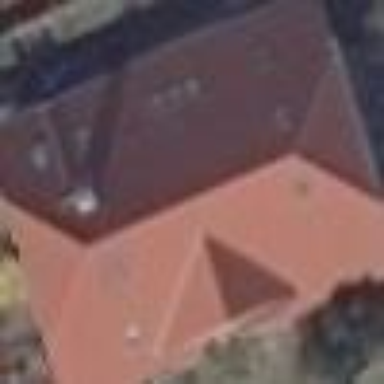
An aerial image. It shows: Building featuring apartments with half-hipped roof.